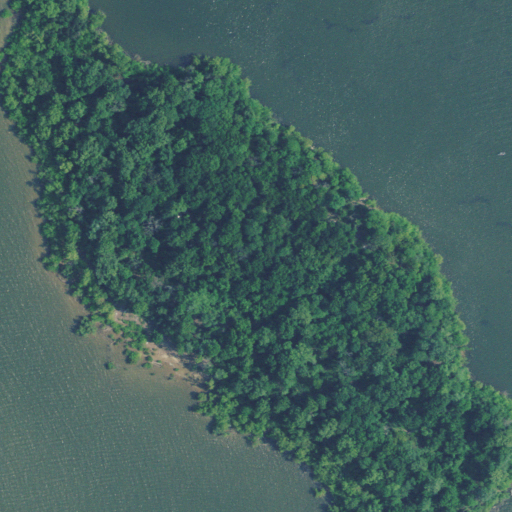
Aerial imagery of island in Oklahoma named Hickory Creek Island containing deciduous forest, open water, woody wetlands, and herbaceous wetlands